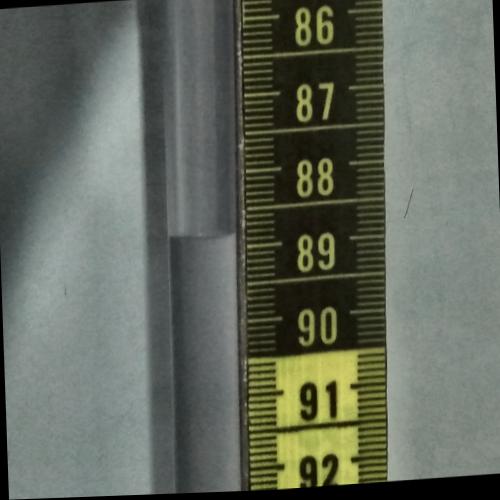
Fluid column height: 88.8 cm